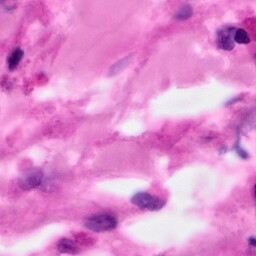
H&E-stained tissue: Pancreatic